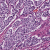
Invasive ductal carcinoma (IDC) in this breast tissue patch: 1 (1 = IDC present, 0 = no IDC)